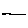
Label: line